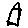
Label: triangle